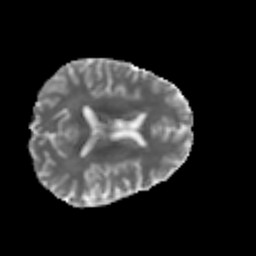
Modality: MD
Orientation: axial
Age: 44
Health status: ill
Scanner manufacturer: philips
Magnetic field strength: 3 T
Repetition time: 9 s
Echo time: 0.127 s